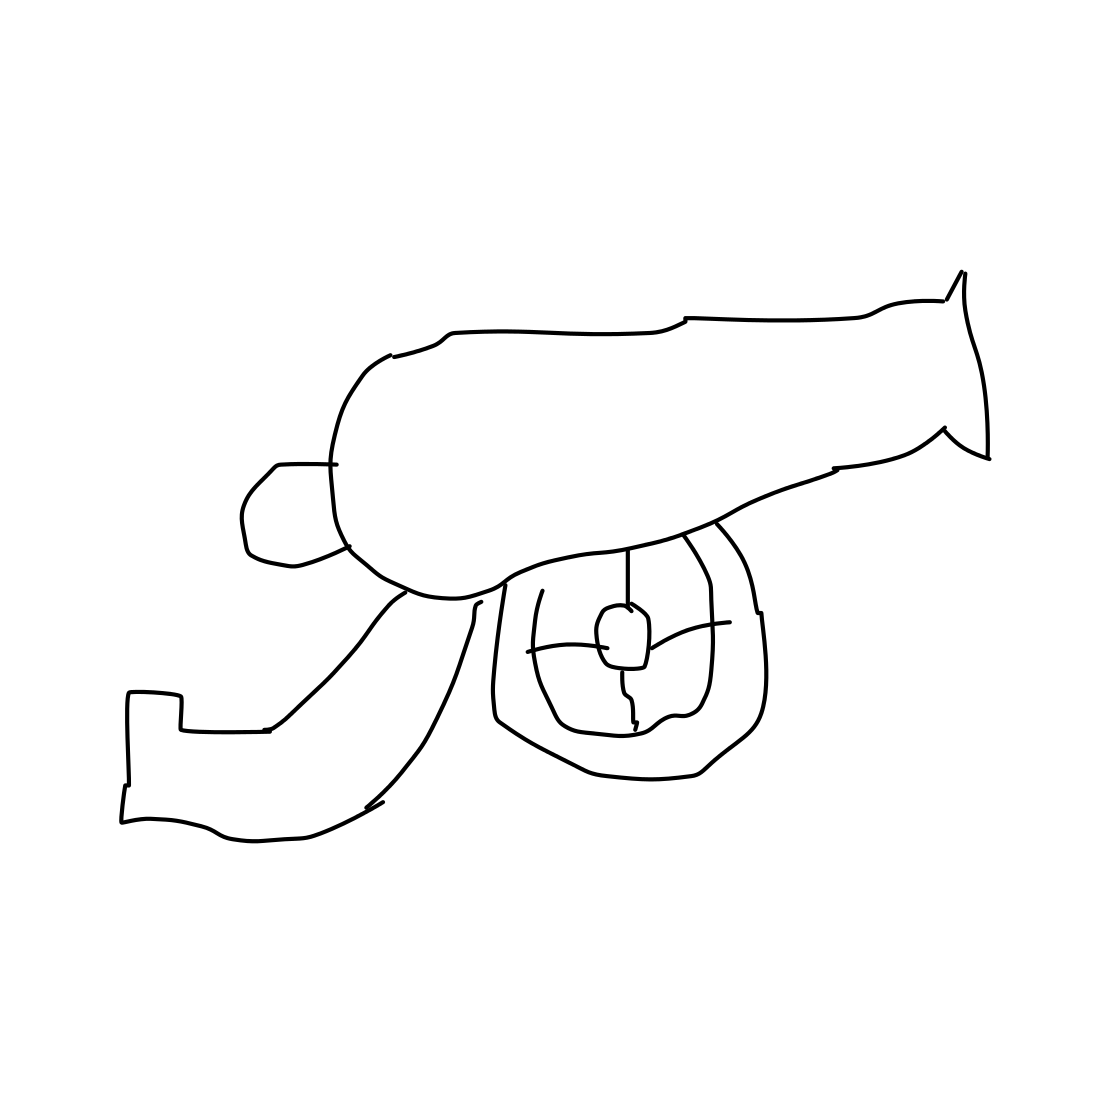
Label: cannon